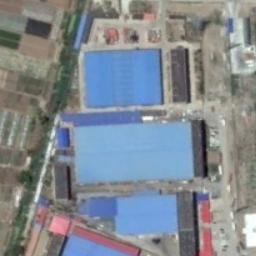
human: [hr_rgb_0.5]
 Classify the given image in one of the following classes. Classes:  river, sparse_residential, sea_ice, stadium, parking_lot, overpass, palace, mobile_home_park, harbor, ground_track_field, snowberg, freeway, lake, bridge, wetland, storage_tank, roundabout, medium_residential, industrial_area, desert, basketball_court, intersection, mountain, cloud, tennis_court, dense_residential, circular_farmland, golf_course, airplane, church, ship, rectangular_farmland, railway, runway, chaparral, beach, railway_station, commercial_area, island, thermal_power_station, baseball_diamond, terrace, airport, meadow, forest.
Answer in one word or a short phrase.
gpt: industrial_area